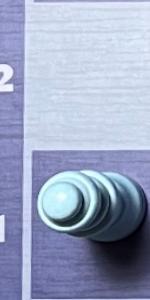
Label: Queen_White